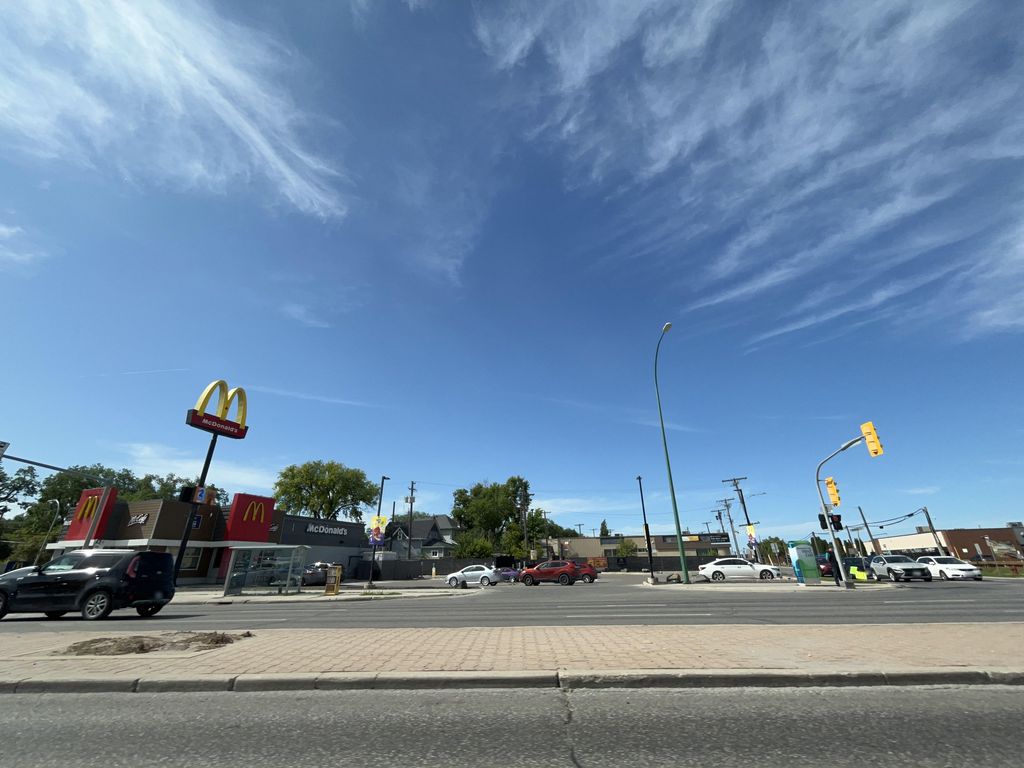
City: winnipeg